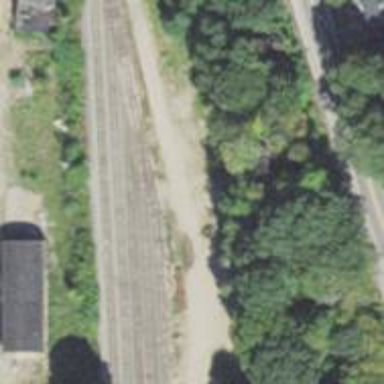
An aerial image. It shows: Railway yard used for servicing trains.